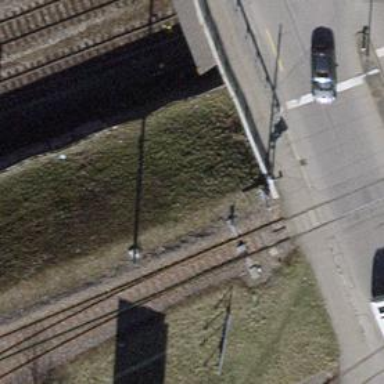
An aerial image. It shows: Railway switch.